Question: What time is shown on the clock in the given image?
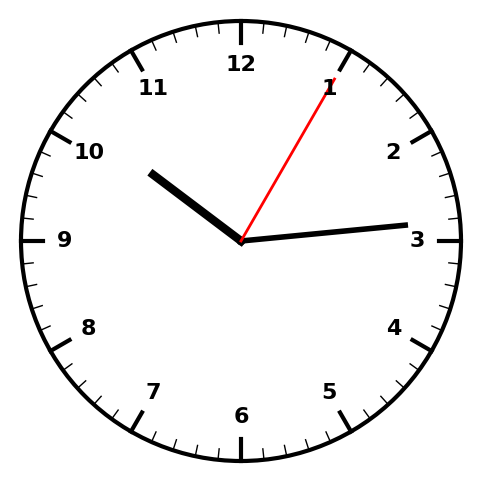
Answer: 10:14:05